Question: I'm using Laravel to query users that have a score ( row in eventscore table )
And i want to return all the users that have scores for the event with an ID of 3
Is it possible to only return the score of every user, found in the pivot table ( see results below )

This is the code i'm using
'''
$persons = Person::whereHas('eventscore', function($q) {
$q->where('id', 3);
})->with('eventscore')->get();
return $persons;
'''
Thank you!
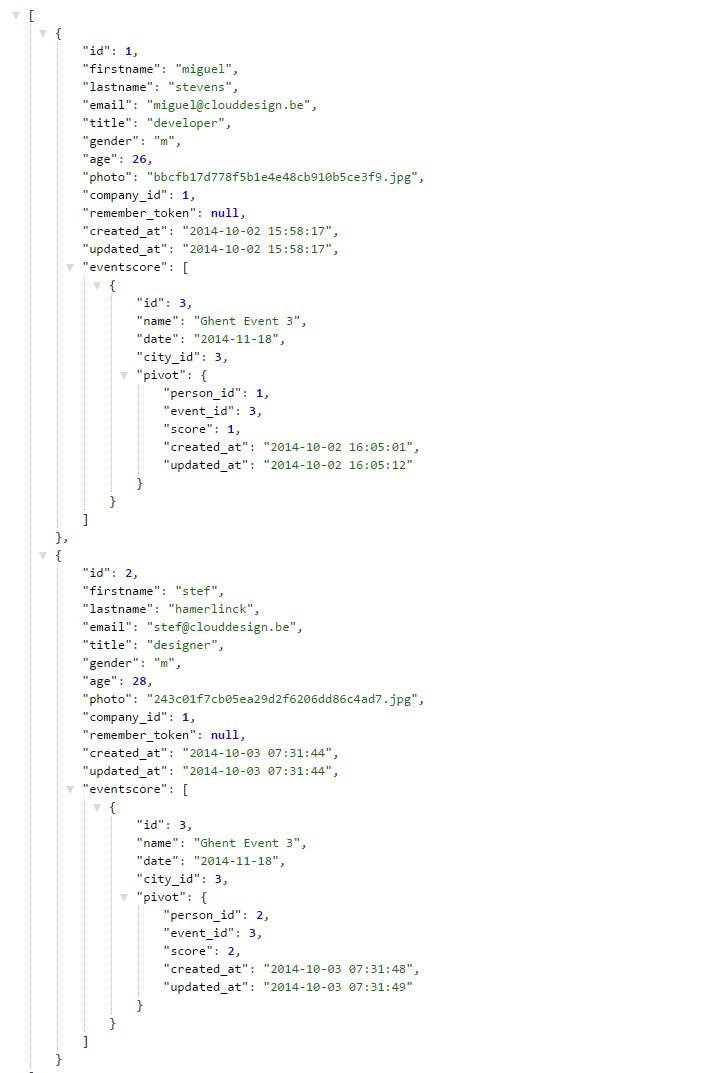
Answer: Try this:
'''
// Person model
// accessor for easy fetching the score from the pivot model
public function getScoreAttribute()
{
return ($this->pivot && $this->pivot->score)
? $this->pivot->score
: null;
}
// example usage for the event's page (I assume participants is the relation)
$event = Event::with('participants')->find(3);
// somewhere in the view template
@foreach ($event->participants as $participant)
{{ $participant->name }} - score: {{ $participant->score }}
@endforeach
'''